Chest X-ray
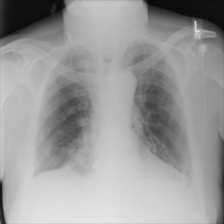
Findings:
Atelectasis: negative
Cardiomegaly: negative
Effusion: negative
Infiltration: negative
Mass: negative
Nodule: negative
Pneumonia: negative
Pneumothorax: negative
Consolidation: negative
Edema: negative
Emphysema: negative
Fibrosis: negative
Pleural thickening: negative
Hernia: negative